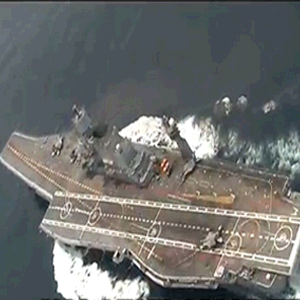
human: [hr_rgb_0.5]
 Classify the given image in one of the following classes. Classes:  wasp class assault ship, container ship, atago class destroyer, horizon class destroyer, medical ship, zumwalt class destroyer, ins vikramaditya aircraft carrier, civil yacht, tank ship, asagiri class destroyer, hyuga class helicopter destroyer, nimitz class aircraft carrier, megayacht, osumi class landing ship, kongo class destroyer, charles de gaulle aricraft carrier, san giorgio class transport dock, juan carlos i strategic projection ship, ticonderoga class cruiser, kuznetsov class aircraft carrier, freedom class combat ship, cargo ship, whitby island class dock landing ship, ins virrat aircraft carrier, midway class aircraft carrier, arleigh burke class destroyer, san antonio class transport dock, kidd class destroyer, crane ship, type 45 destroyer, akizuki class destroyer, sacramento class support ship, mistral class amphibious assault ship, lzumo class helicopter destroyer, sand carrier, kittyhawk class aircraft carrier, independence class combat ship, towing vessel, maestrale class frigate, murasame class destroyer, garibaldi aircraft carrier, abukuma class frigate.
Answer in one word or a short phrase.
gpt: INS Vikramaditya aircraft carrier